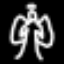
Label: angel